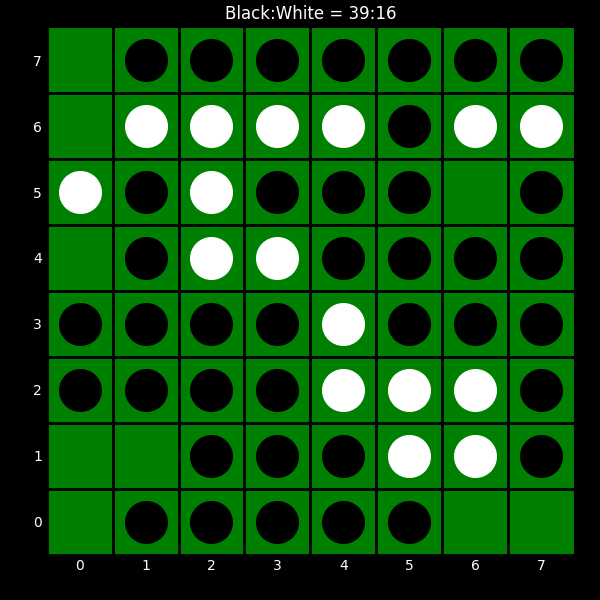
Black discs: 39
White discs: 16